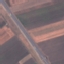
Land use / land cover: Highway